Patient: sex M, age 69
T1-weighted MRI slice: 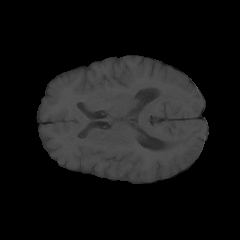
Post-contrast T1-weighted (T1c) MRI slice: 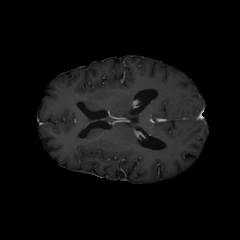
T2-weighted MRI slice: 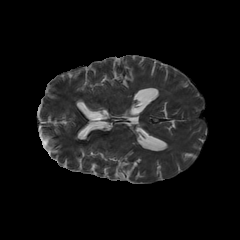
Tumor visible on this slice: no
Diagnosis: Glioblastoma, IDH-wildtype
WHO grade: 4